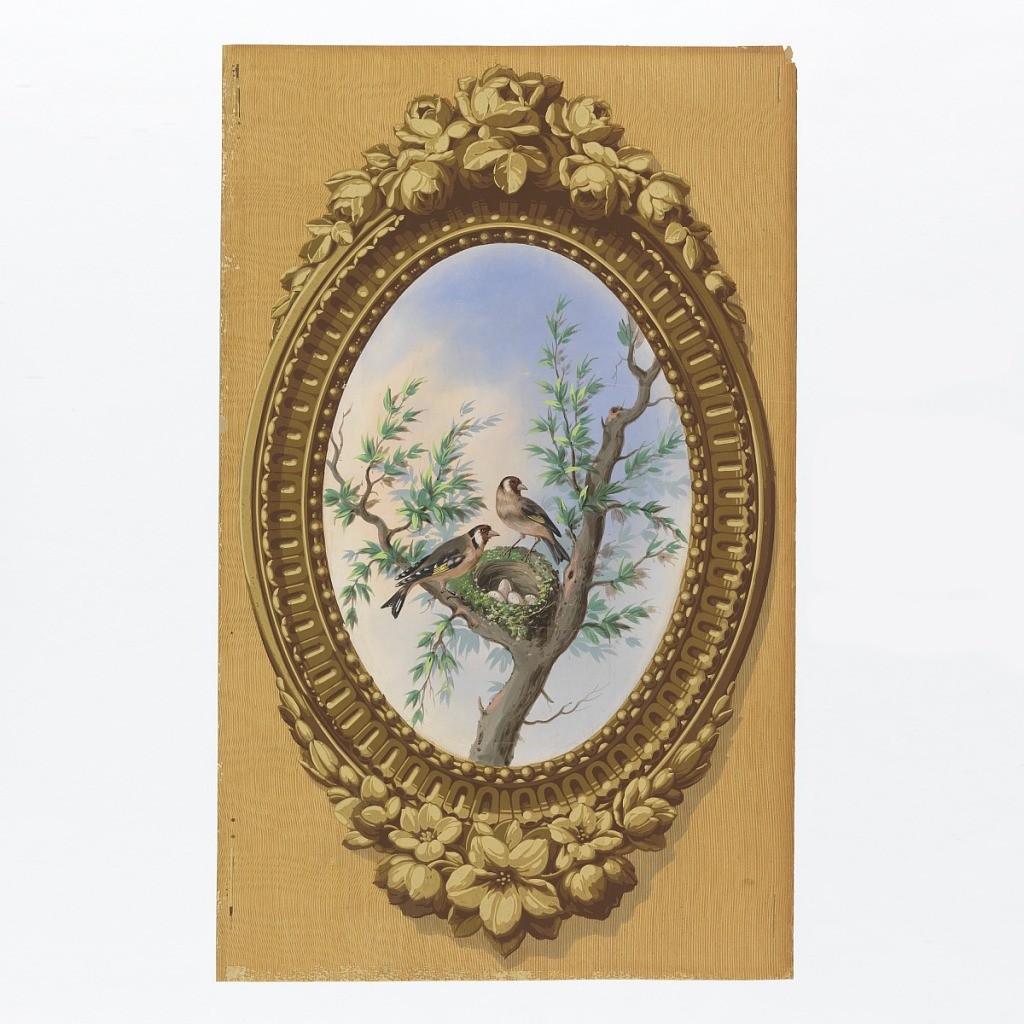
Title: Decorative panel
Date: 1850–60
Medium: Block-printed and hand painted on a combed background
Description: Vertical rectangle. Simulation of elaborately carved wood frame, oval, brought to the rectangle by simulated surface of graining. Enclosed in the frame is a painted representation of foliage with two small goldfinches and a nest containing eggs.